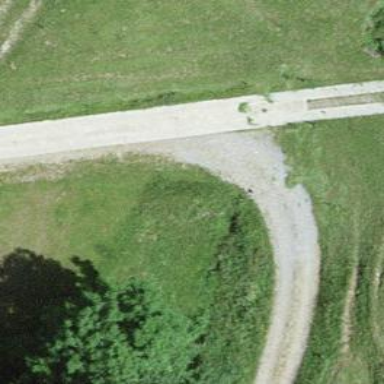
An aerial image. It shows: Culvert tunnel.